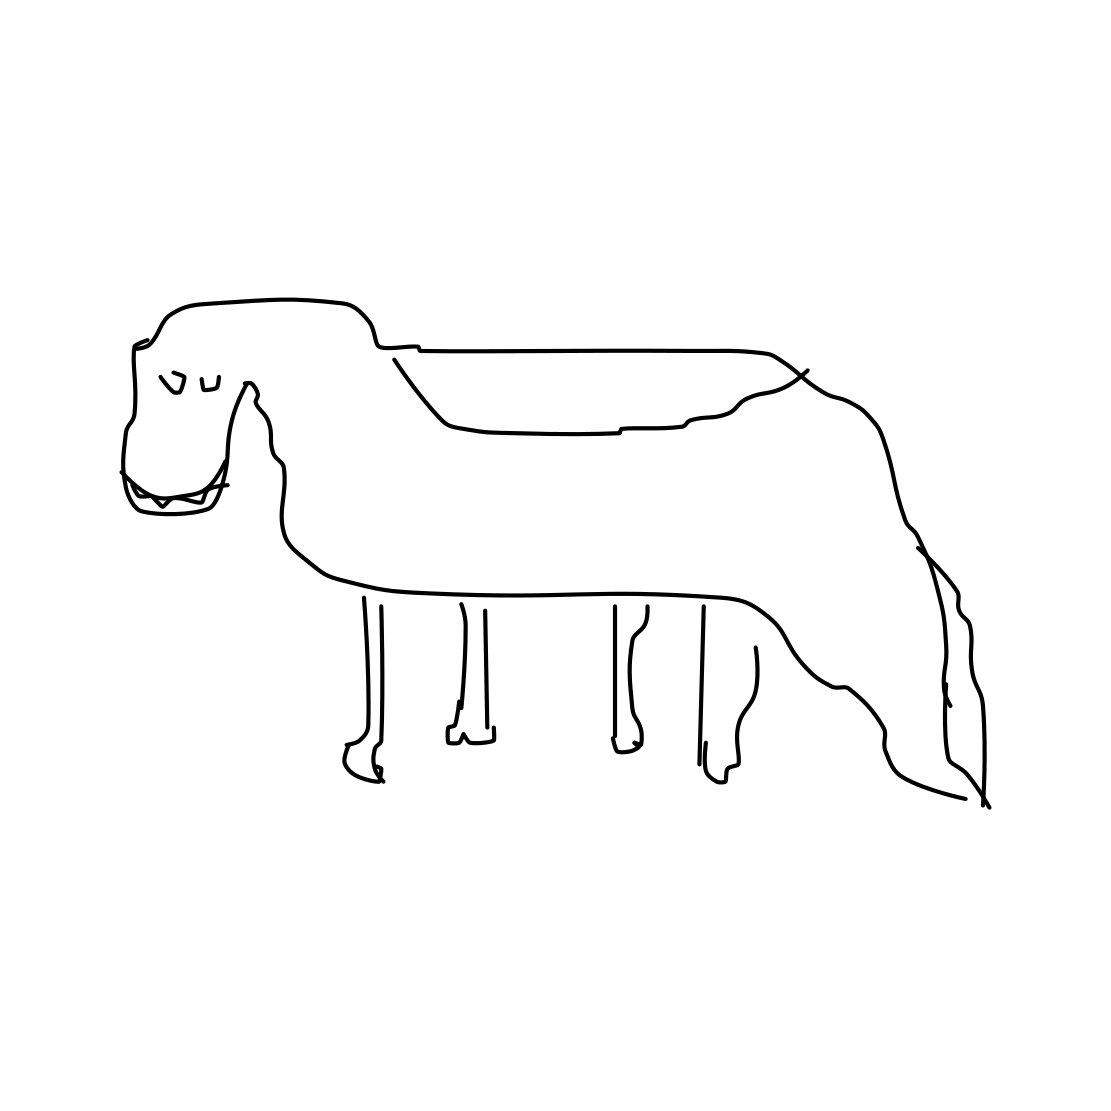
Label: cow